Question: According to the picture I can place divs beside each other using 'float' but how can I make them fill the free space?

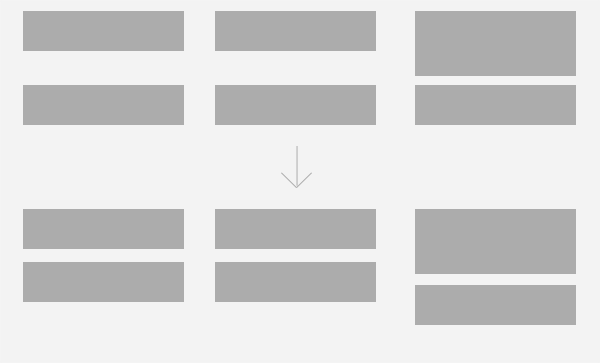
Answer: You need to use containers for each div e.g:
'''
<div class="container">
<div class="box"></div>
<div class="box"></div>
</div>
<div class="container">
<div class="box"></div>
<div class="box"></div>
</div>
<div class="container">
<div class="box" id="big"></div>
<div class="box"></div>
</div>
'''
Demo: <URL>